Field crop: maize
Growth stage: 2
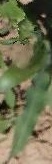
Species: maize